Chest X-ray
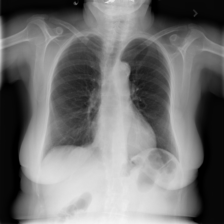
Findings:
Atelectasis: negative
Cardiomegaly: negative
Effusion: negative
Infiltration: positive
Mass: negative
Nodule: negative
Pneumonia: negative
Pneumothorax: negative
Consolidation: negative
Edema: negative
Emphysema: negative
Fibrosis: negative
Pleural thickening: negative
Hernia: negative